Question: I always get the error in the title. I tried 7.3.1 and 7.4 of netbeans and spent hours downloading the packages from cygwin over and over again.
Here is an image of the error:

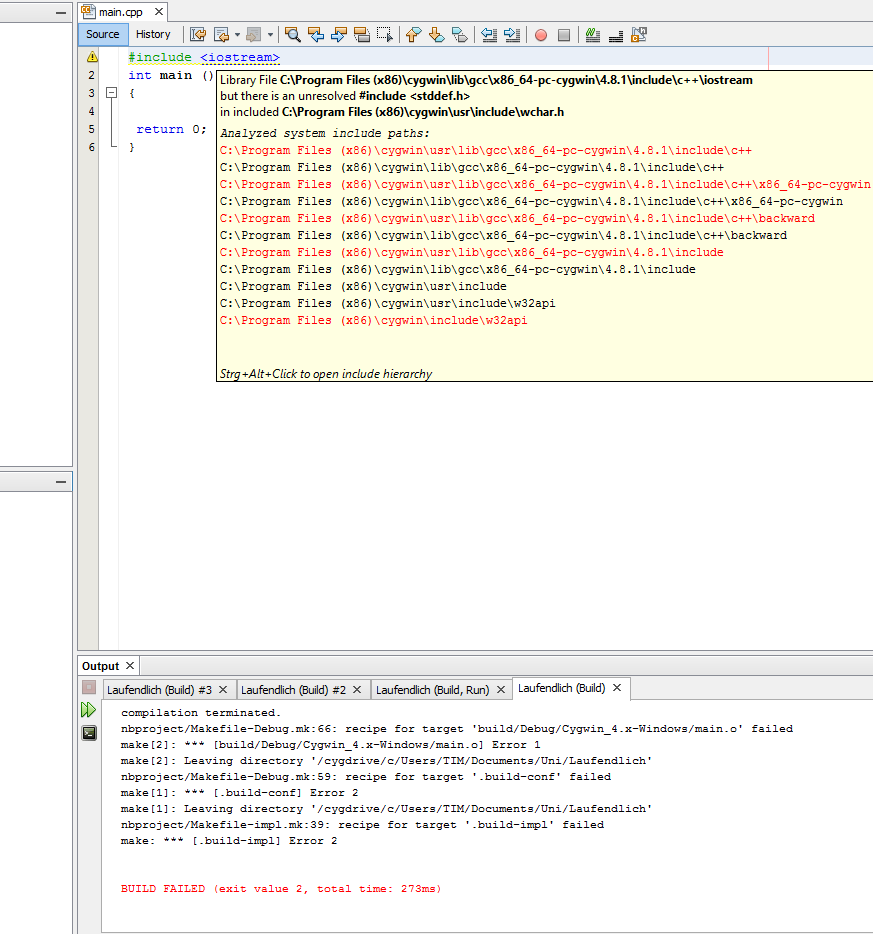
Answer: I got it fixed!
Just remembered i made this question, i was pretty upset trying everything. The solution is simple: cygwin 64 bit isn't working. 32 bit does.
So if someone finds this via google, just use 32 bit version of cygwin!